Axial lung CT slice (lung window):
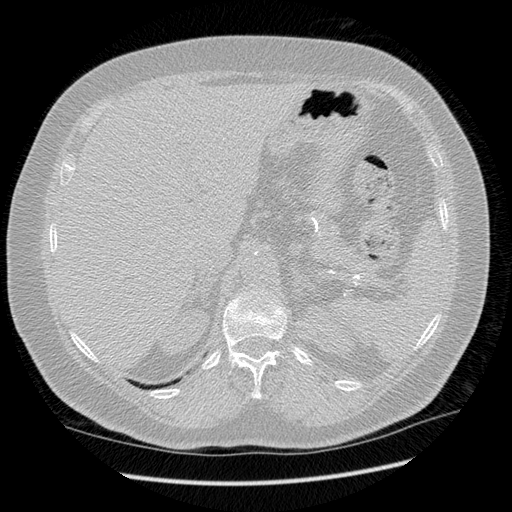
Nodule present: no